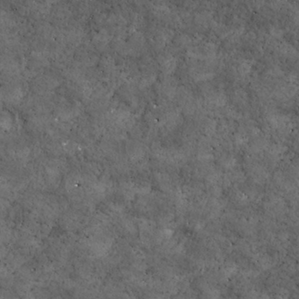
Label: non_frost